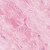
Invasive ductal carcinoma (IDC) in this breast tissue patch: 0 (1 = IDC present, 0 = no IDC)